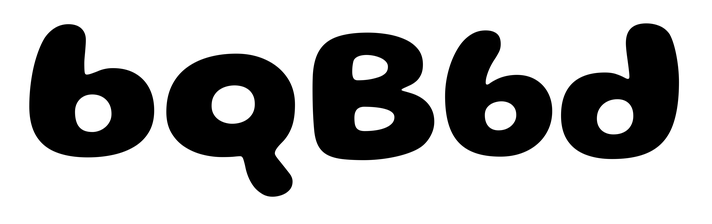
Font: Gluten_Bold